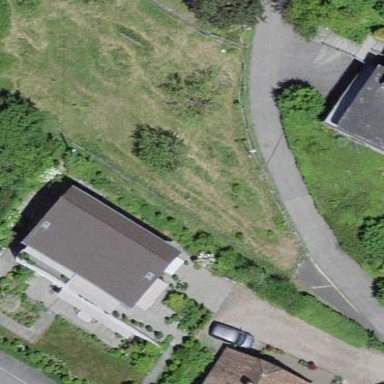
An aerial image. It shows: Residential building.